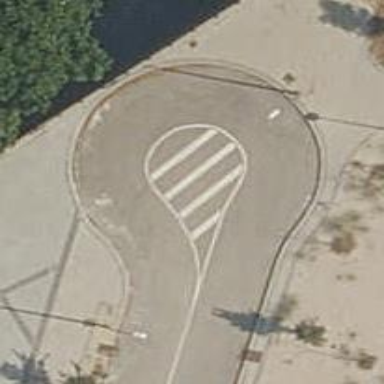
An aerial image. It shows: Turning circle on the road.